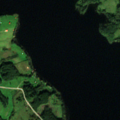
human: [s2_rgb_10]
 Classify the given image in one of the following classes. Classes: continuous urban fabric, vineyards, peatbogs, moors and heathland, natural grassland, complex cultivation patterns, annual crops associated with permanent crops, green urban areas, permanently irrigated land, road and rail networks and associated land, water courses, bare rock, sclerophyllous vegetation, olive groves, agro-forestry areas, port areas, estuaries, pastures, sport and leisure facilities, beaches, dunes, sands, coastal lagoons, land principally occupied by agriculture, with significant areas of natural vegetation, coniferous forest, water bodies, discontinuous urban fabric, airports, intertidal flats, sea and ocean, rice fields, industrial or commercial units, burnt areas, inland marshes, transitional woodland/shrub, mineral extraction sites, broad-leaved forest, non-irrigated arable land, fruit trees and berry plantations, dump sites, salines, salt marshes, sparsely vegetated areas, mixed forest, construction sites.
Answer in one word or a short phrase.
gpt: pastures, complex cultivation patterns, land principally occupied by agriculture, with significant areas of natural vegetation, broad-leaved forest, water bodies